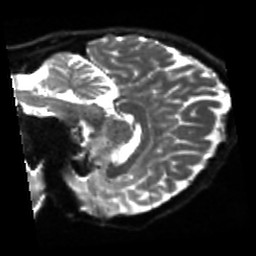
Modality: sbref
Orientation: sagittal
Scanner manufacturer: siemens
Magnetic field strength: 3 T
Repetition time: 4 s
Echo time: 0.0594 s